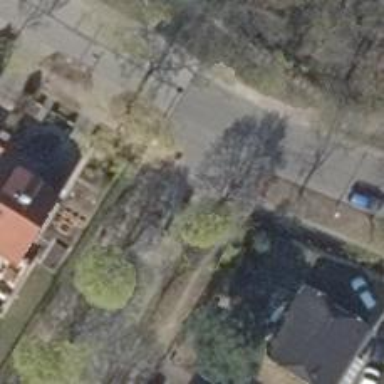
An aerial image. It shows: Residential road with concrete surface.